Question: I am now trying to retrieve data from database and display all. But I would like to create multiple page link button to separate different sections (A, B, C...) of data, because my data is quite large amount. The image below is that result I would like to have.
Anyone could provide links or codes to help me on this?

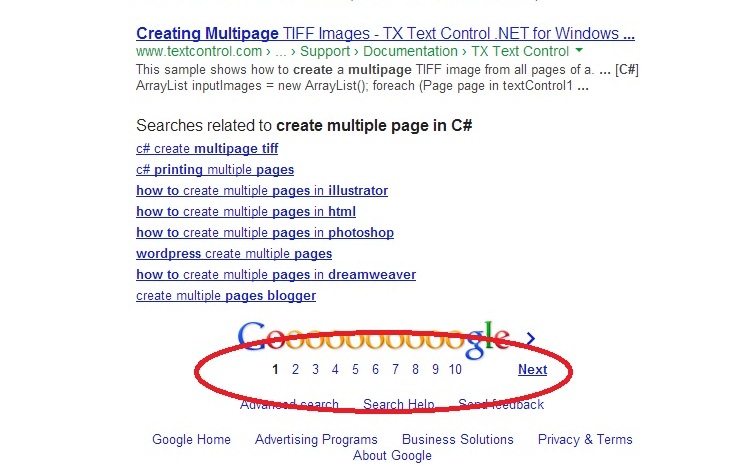
Answer: I would use an asp.net repeater. It lets you bind a collection and create specific markup for each entry in the collection.
Here's an example:<URL>